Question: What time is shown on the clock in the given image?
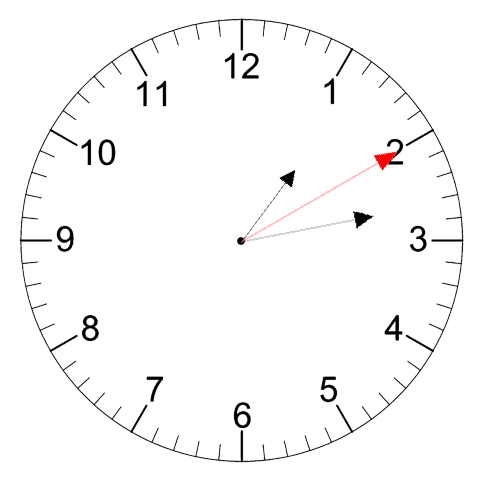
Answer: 01:13:10